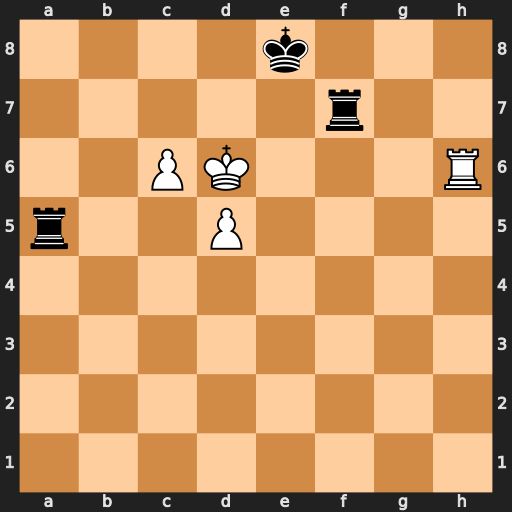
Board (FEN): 4k3/5r2/2PK3R/r2P4/8/8/8/8
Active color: w
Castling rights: -
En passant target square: -
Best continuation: Rh8+ Rf8 Rxf8+ Kxf8 c7